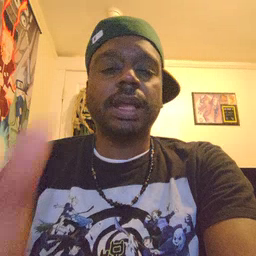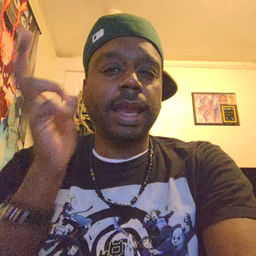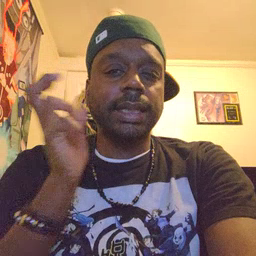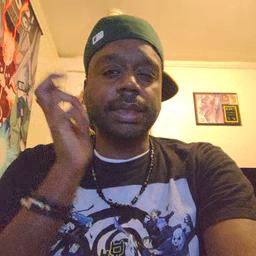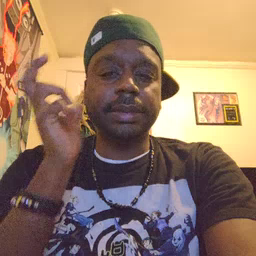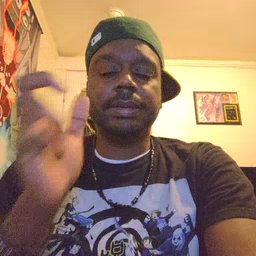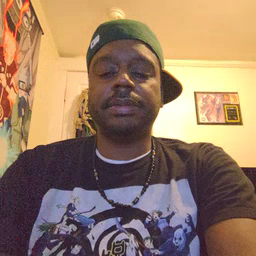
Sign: listen